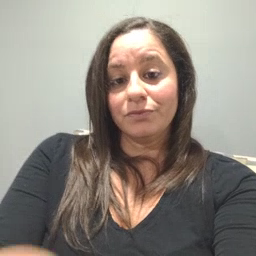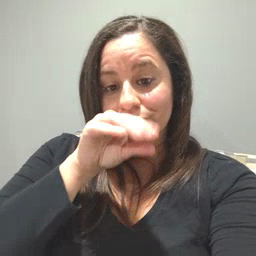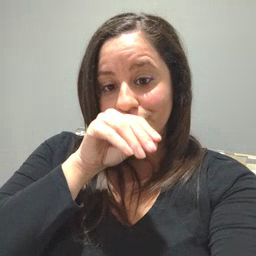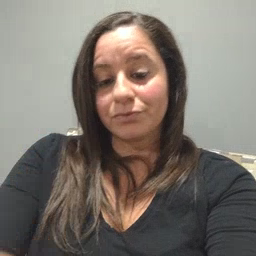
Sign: goose